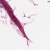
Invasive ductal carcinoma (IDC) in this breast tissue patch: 0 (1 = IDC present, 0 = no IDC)